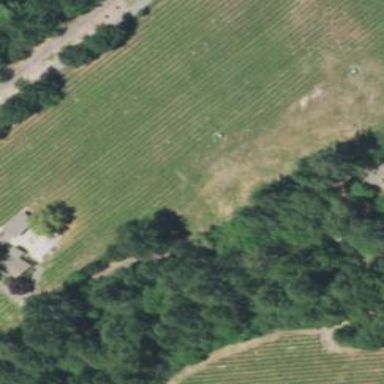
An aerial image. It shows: Vineyard with wine grapes as the crop.